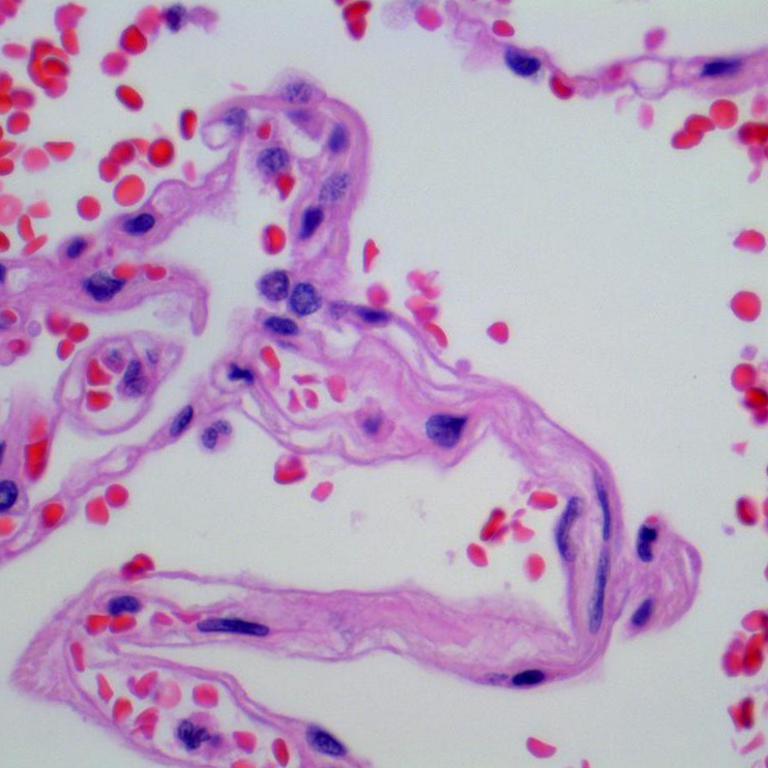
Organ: lung
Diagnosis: benign